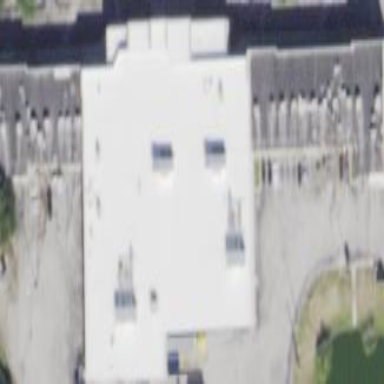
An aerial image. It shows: Retail building.